Interaction volume radius: 10 \u00c5
Interaction volume height: 20 \u00c5
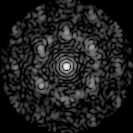
Disorder parameter: 0.6904